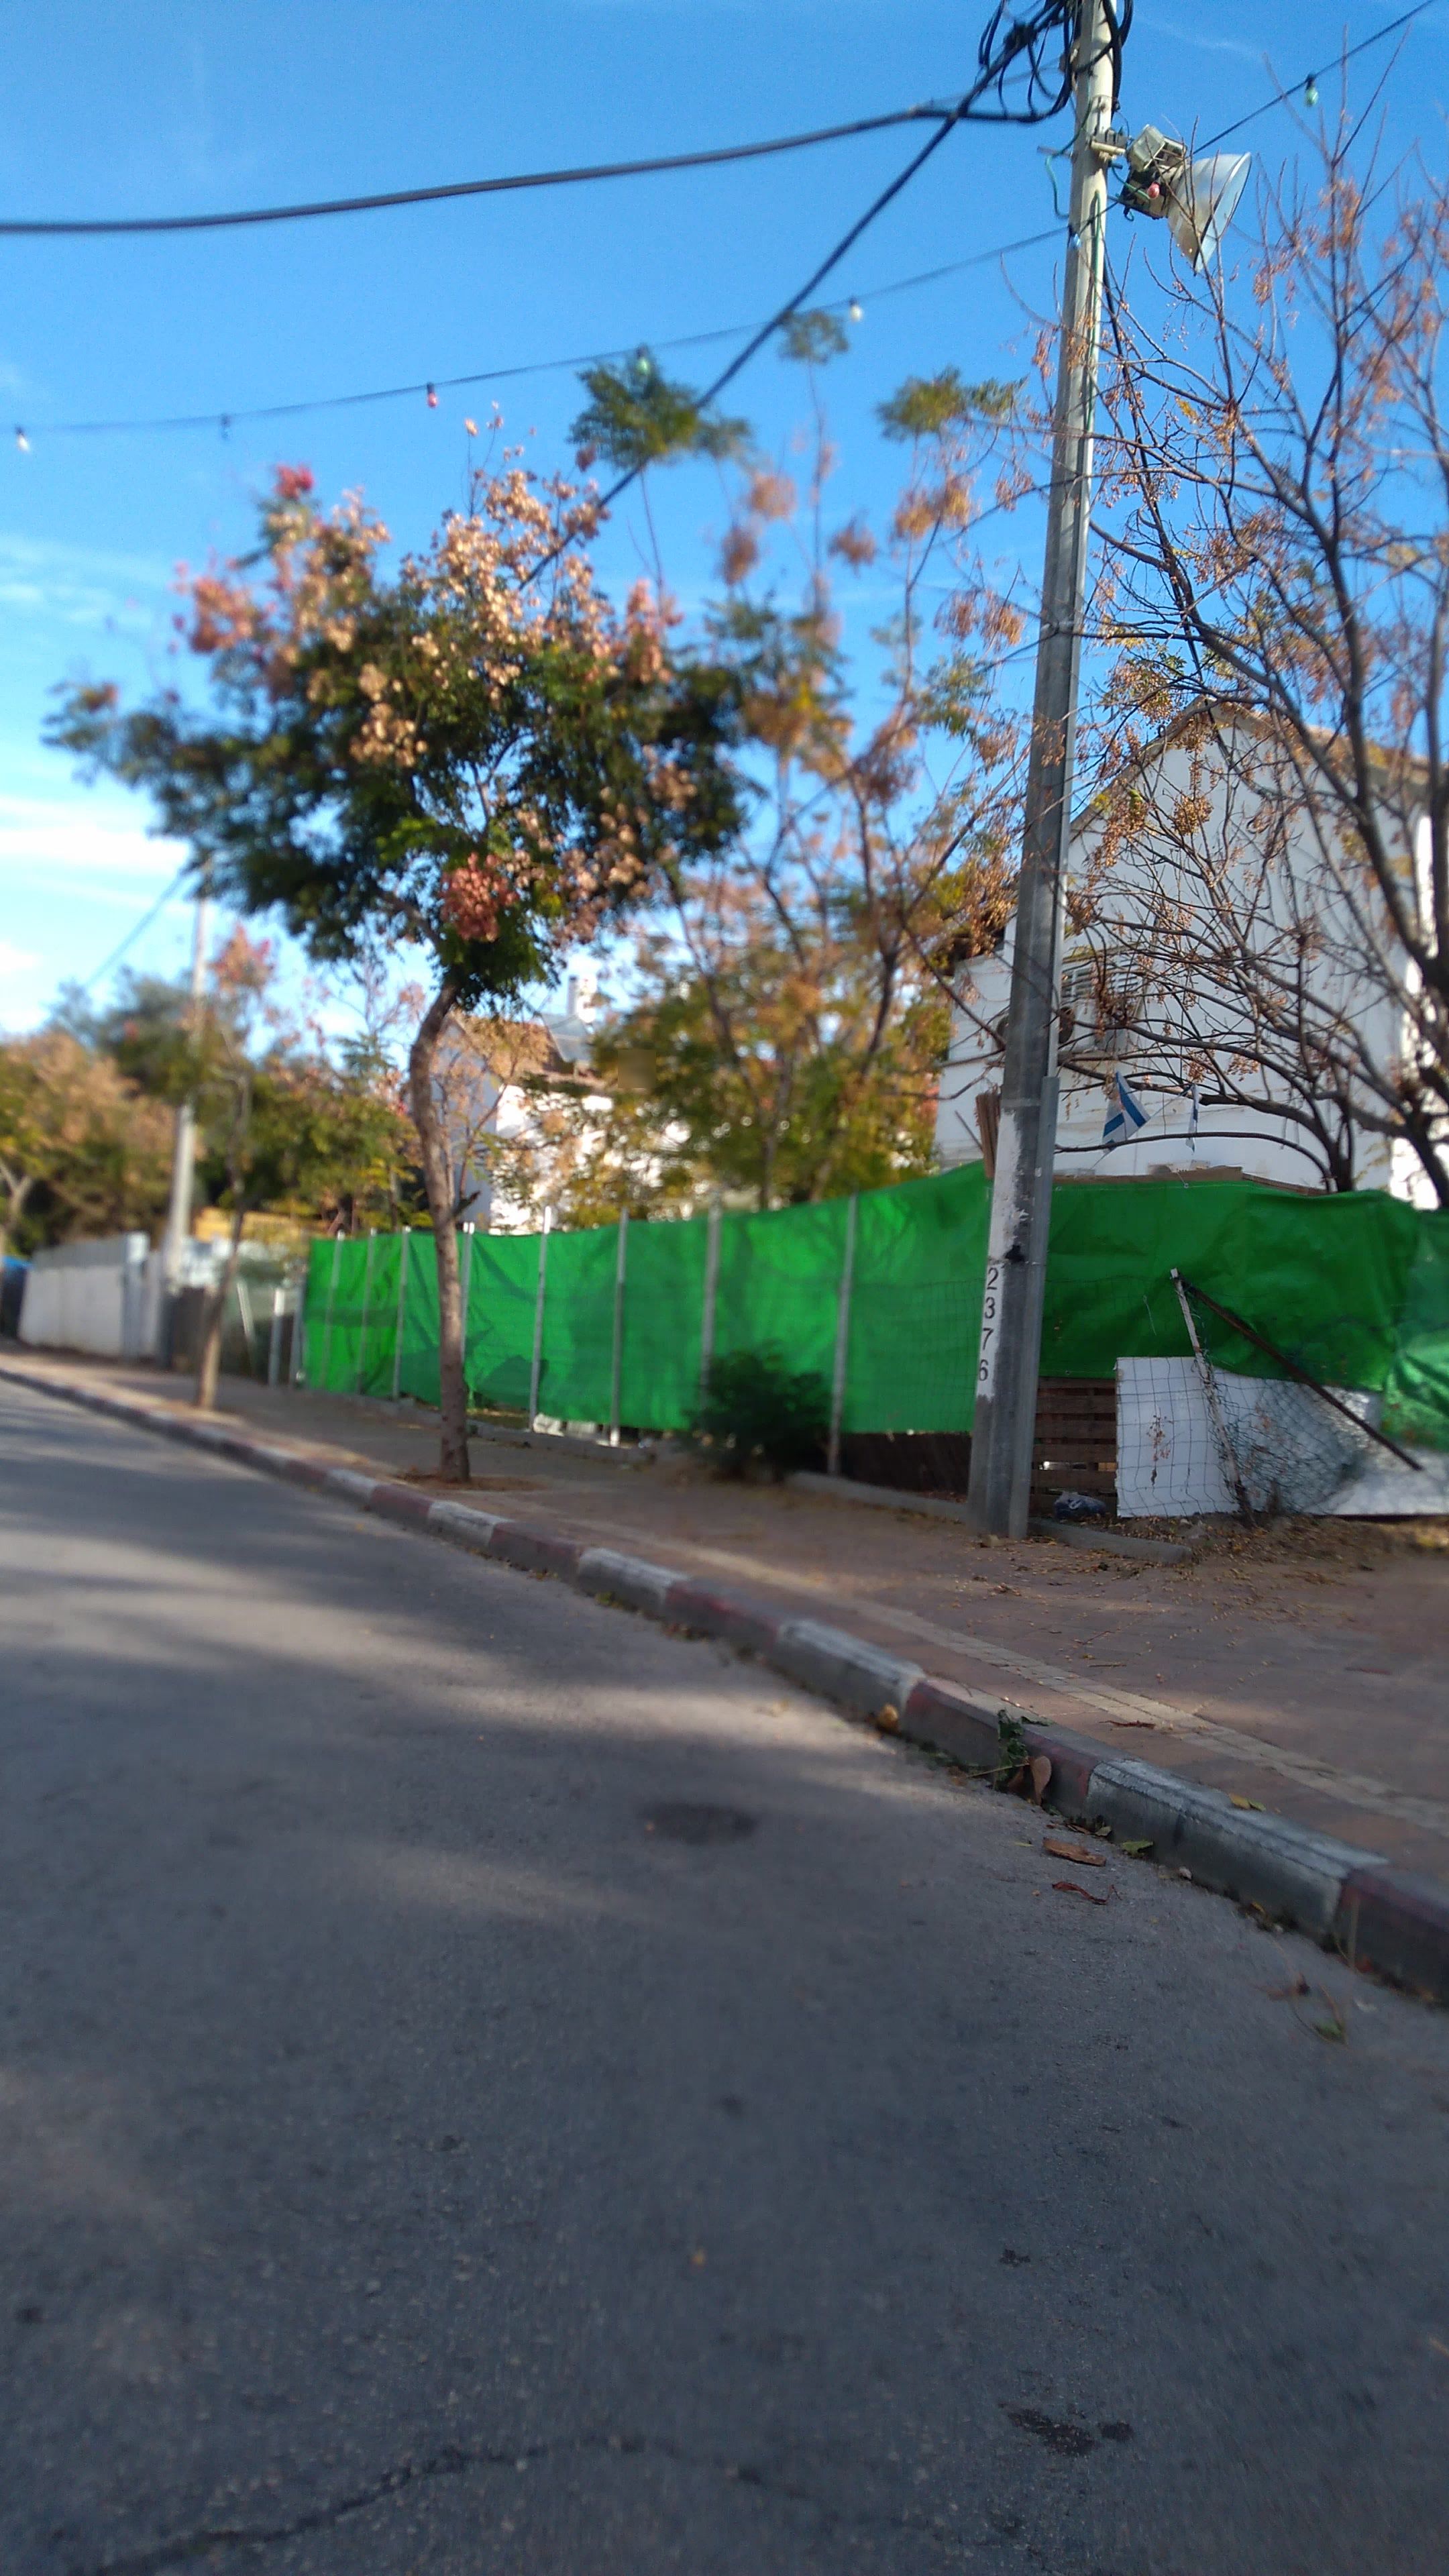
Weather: clear
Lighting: day
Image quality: good
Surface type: walking surface
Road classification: footway, steps
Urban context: urban centre
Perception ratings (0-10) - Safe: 5.01, Lively: 6.08, Beautiful: 7.16, Boring: 2.95, Depressing: 2.84, Wealthy: 2.43